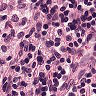
Metastatic tissue present: no